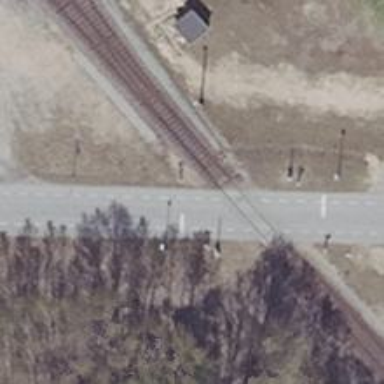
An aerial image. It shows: Railway switch.